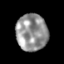
Tissue: skin
Cell type: Epithelial cells
Senescence score: 0.7684
Nuclear area (px): 1132
Mean DAPI intensity: 147.926